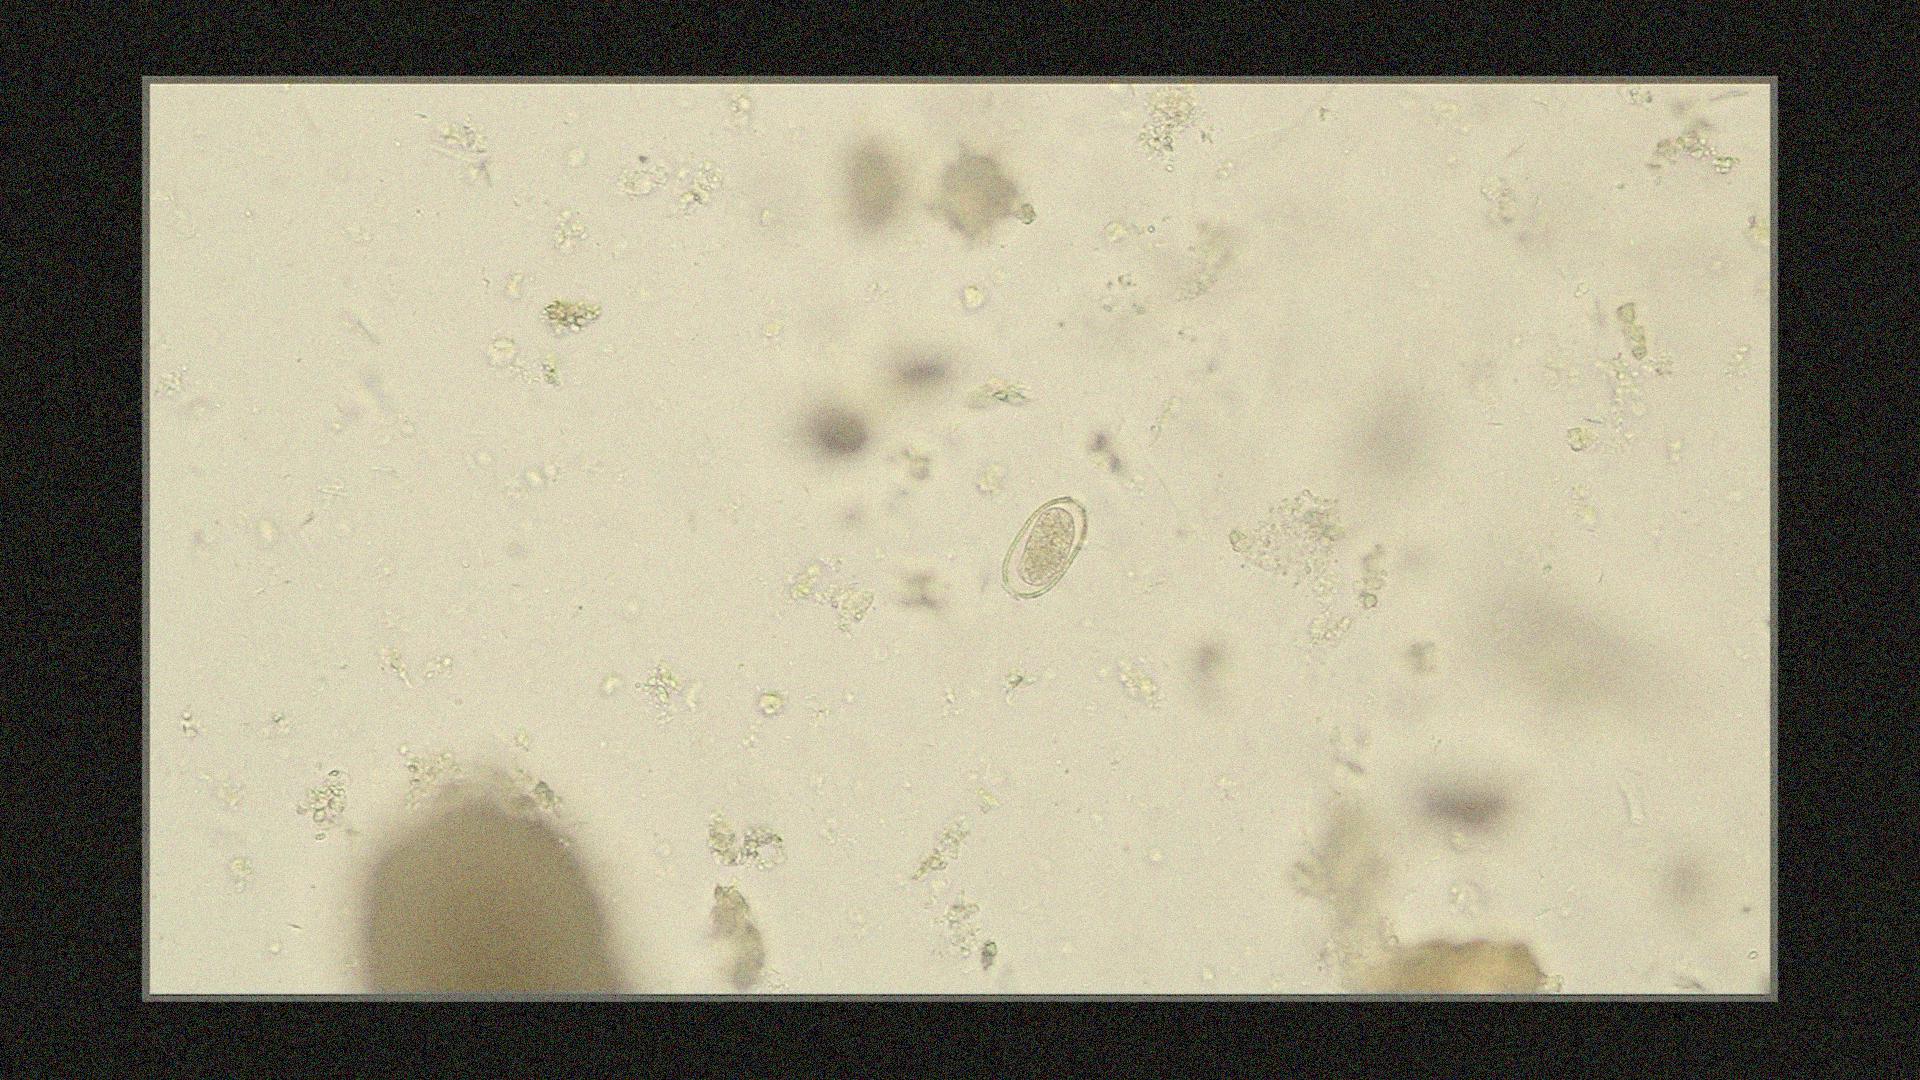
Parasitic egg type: Capillaria philippinensis